Question: I am trying to build a basic Kivy app. After adding the basic elements, and running the app, all of the elements are crammed into the bottom left corner. It shows up like this on android and Linux.
Main.py:
'''
from kivy.app import App
from kivy.uix.widget import Widget
class SublimeLauncher(Widget):
pass
class SublimeLauncherApp(App):
def build(self):
return SublimeLauncher()
if __name__ == "__main__":
SublimeLauncherApp().run()
'''
sublimelauncher.kv:
'''
#:kivy 1.2.0
<SublimeLauncher>:
FloatLayout:
BoxLayout:
orientation: 'vertical'
spacing: 10
Label:
text: "Enter the path to the folder to open.
Press OK if you would like to open without a directory"
TextInput:
id: folderpath
Button:
text: 'OK'
'''
I first tried it with just the BoxLayout, but read somewhere the root widget is always as big as the app. How do I declare the size of the app? Or the layout? How would you go about doing something like a dialog box?
Maybe I am missing something very basic, but I can't seem to figure it out.
Edit: here is what I am seeing..

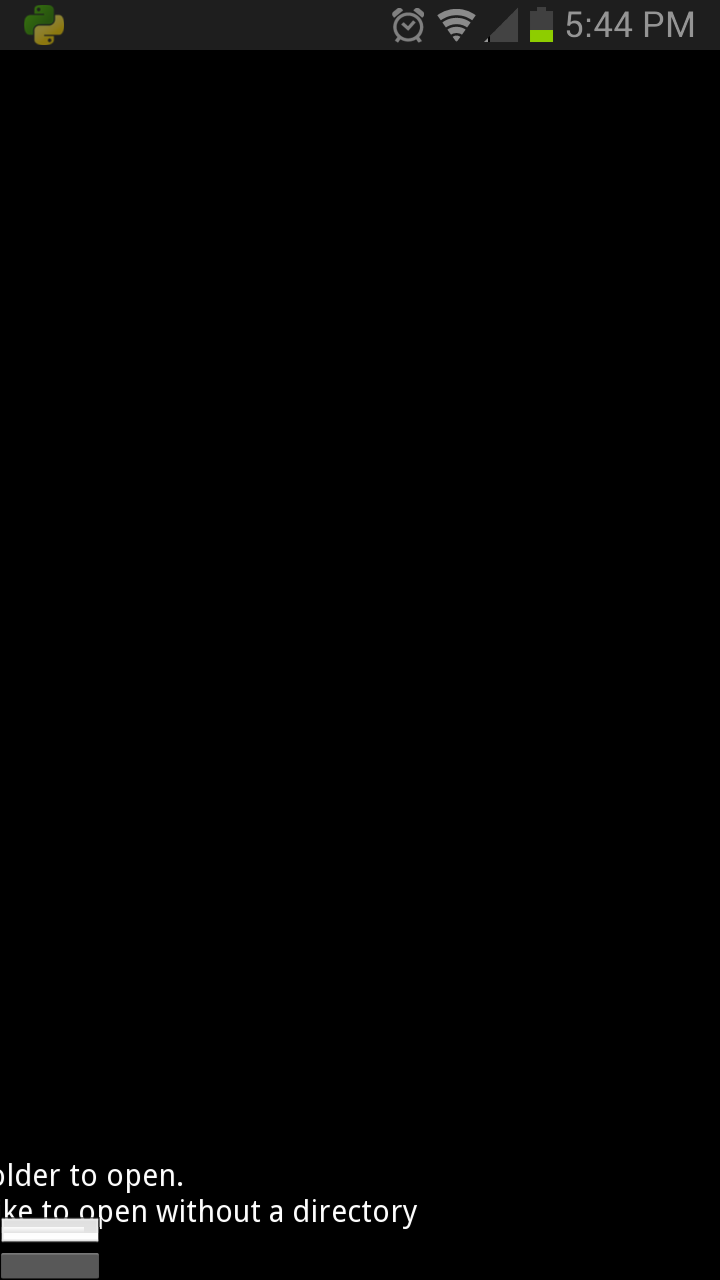
Answer: As your root widget is not a layout (you made 'SublimeLauncher' inherit 'Widget'), it doesn't set its children size/positions. So your 'FloatLayout' have the defaults, since you don't override them manually either.
'''
pos: 0, 0
size: 100, 100
'''
And these defaults of course constraints the child, since 'FloatLayout' by constraint their size based on their size_hint property.
You want to give them more space, as Nykakin pointed out.
Also, as your text is bigger than the Label (you didn't set halign and text_size either) its texture is centered on the center of the Label, and so some part of it is out of screen. You want to have a look at kivy/examples/widgets/textalign.py